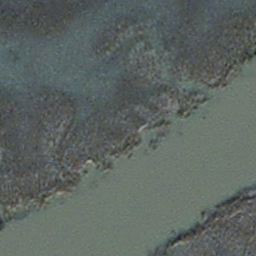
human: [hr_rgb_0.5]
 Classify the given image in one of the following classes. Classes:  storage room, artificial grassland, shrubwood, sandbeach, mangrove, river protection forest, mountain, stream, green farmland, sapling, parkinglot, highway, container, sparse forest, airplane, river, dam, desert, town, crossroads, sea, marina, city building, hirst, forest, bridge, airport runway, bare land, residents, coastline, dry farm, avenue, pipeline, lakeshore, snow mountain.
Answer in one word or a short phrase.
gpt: stream